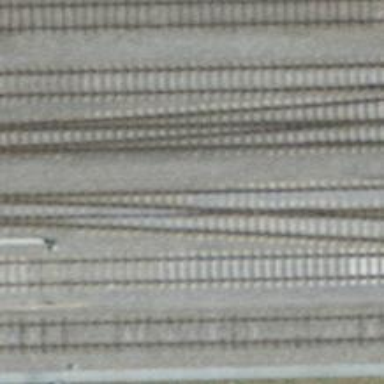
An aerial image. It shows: Single-track electrified railway siding with contact line.